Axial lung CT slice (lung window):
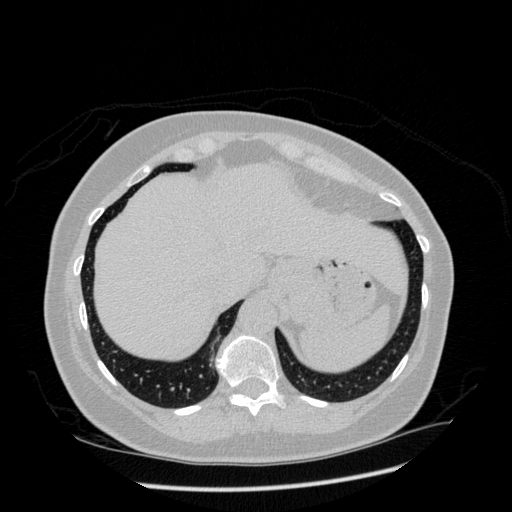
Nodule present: no